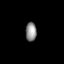
Tissue: prostate
Cell type: T cells
Senescence score: 0.7765
Nuclear area (px): 203
Mean DAPI intensity: 141.975